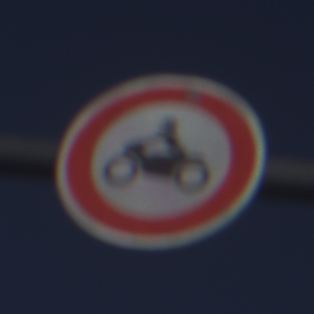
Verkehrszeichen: VerbotKraftraeder
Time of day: MorningAfternoon
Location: Outdoor (Nature)
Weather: PartlyCloudy
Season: NotSpecified
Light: Natural